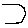
Label: hexagon